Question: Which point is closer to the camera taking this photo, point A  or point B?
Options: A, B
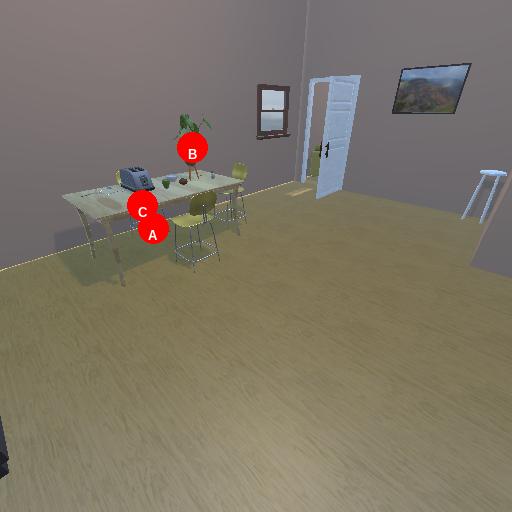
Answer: A